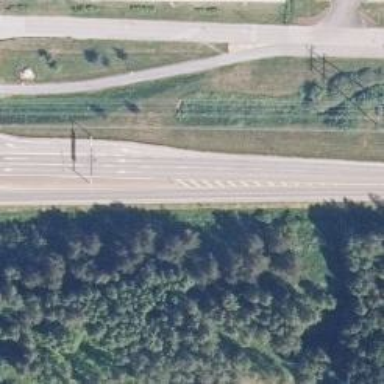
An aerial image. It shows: Asphalt trunk highway.